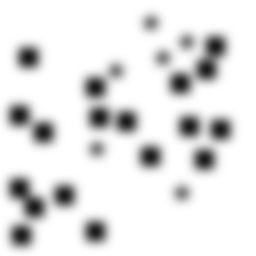
Squares: 18
Triangles: 0
Stars: 6
Total shapes: 24